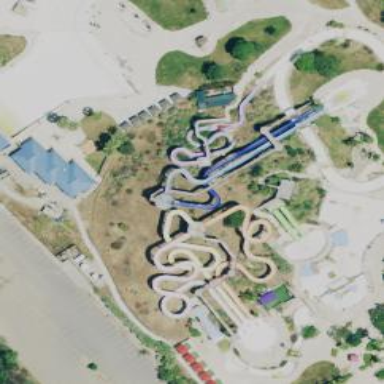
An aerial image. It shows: Water slide attraction located in covered tunnel.